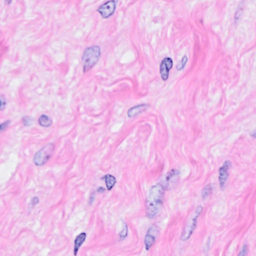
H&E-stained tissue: Breast